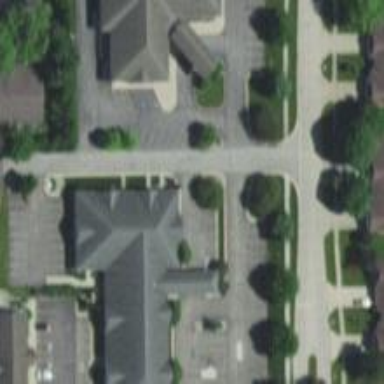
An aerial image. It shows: Clinic building providing healthcare services.